Question: a lot of times when I minimize my application I see two windows in task manager, example below:

Don't know if issue is related, but when I get only one application in task manager (as it should be) I don't see correct preview of it, it shows up as the top field in my example.
What could be the issue, anything specific I'm doing wrong and should look into?
Thank you for any help!
'''
<?xml version="1.0" encoding="utf-8"?>
<manifest xmlns:android="http://schemas.android.com/apk/res/android"
package="my.app.android"
android:installLocation="auto"
android:versionCode="101"
android:versionName="1.01" >
<uses-permission android:name="android.permission.INTERNET" />
<uses-permission android:name="android.permission.ACCESS_WIFI_STATE" />
<uses-permission android:name="android.permission.ACCESS_FINE_LOCATION" />
<uses-permission android:name="android.permission.SEND_SMS" />
<uses-permission android:name="android.permission.RECEIVE_SMS" />
<uses-permission android:name="android.permission.READ_SMS" />
<uses-permission android:name="android.permission.WRITE_SMS" />
<uses-permission android:name="android.permission.WRITE" />
<uses-permission android:name="android.permission.VIBRATE" />
<uses-permission android:name="android.permission.ACCESS_NETWORK_STATE" />
<uses-permission android:name="android.permission.CALL_PHONE" />
<uses-permission android:name="android.permission.VIBRATE" />
<uses-permission android:name="android.permission.READ_PHONE_STATE"/>
<uses-permission android:name="android.permission.WRITE_EXTERNAL_STORAGE"/>
<uses-permission android:name="com.google.android.providers.gsf.permission.READ_GSERVICES"/>
<uses-permission android:name="android.permission.INTERNET" />
<uses-permission android:name="android.permission.WRITE_EXTERNAL_STORAGE"/>
<uses-permission android:name="android.permission.READ_EXTERNAL_STORAGE"/>
<uses-permission android:name="com.google.android.providers.gsf.permission.READ_GSERVICES"/>
<uses-permission android:name="android.permission.ACCESS_COARSE_LOCATION" />
<uses-permission android:name="android.permission.ACCESS_FINE_LOCATION" />
<application
android:icon="@drawable/ic_launcher"
android:label="@string/app_name"
android:theme="@style/MyAppTheme"
android:allowBackup="true" >
<meta-data
android:name="com.google.android.maps.v2.API_KEY"
android:value="******************************"/>
<meta-data
android:name="com.google.android.gms.version"
android:value="@integer/google_play_services_version" />
<activity
android:name=".LoginActivity"
android:screenOrientation="portrait"
android:theme="@android:style/Theme.Black.NoTitleBar">
<intent-filter>
<action android:name="android.intent.action.MAIN" />
<category android:name="android.intent.category.LAUNCHER" />
</intent-filter>
</activity>
<receiver android:name=".SmsListener" android:permission="android.permission.BROADCAST_SMS" android:exported="true">
<intent-filter android:priority="5822">
<action android:name="android.provider.Telephony.SMS_RECEIVED" />
<action android:name="android.provider.Telephony.SMS_SENT" />
</intent-filter>
</receiver>
<activity
android:name=".MainActivity"
android:screenOrientation="portrait"
android:excludeFromRecents="true"
android:theme="@android:style/Theme.Black.NoTitleBar"
android:launchMode="singleTask"
android:taskAffinity=""
android:windowSoftInputMode="stateHidden" >
<intent-filter>
<action android:name="android.intent.action.VIEW" />
<category android:name="android.intent.category.DEFAULT" />
<category android:name="android.intent.category.BROWSABLE" />
<data
android:host="*"
android:pathPrefix=""
android:scheme="my.app.android" />
<data
android:host="return"
android:pathPrefix=""
android:scheme="my.app.android" />
</intent-filter>
</activity>
<activity android:name=".UserActivity"
android:theme="@android:style/Theme.Black.NoTitleBar"
android:screenOrientation="portrait"
/>
<activity android:name=".HistoryActivity"
android:theme="@android:style/Theme.Black.NoTitleBar"
android:screenOrientation="portrait"
/>
<activity android:name=".PaymentActivity"
android:theme="@style/Theme.Transparent"
android:screenOrientation="portrait"
/>
<service android:name=".CheckService" />
</application>
'''
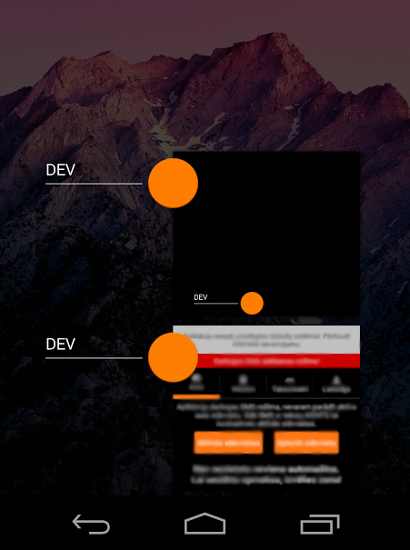
Answer: Your activities are using different settings for taskAffinity. Most of then use the default (no task affinity given), but one of them specifies the empty string as its taskAffinity.
Remove the line
'''
android:taskAffinity=""
'''